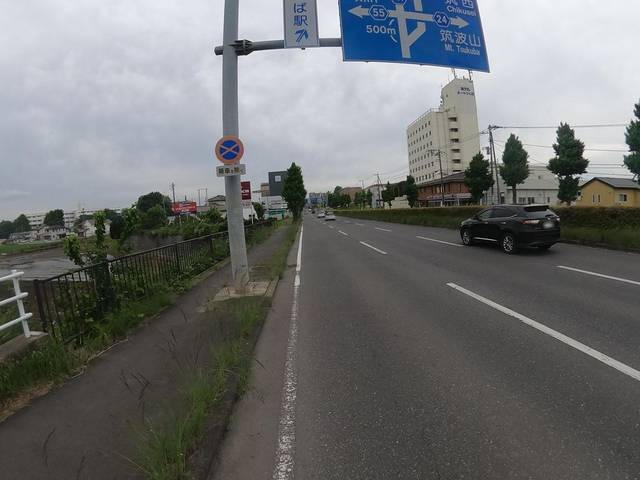
Region: Japan
Coordinates: 36.086, 140.127